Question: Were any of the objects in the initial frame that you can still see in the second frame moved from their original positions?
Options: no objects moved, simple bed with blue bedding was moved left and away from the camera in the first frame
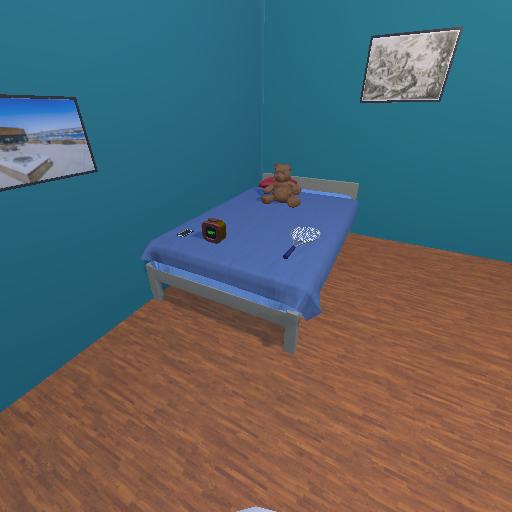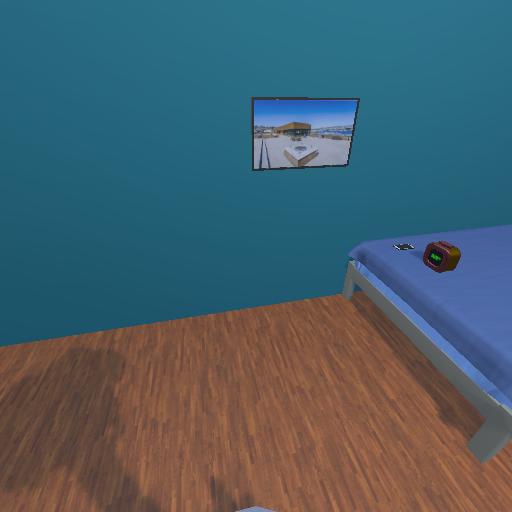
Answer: no objects moved